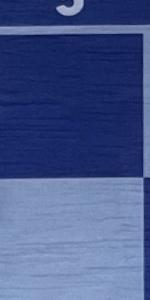
Label: Empty